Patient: sex M, age 78
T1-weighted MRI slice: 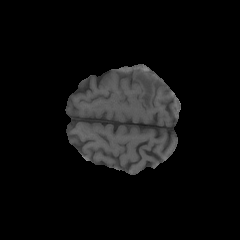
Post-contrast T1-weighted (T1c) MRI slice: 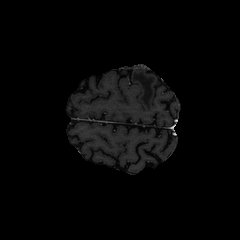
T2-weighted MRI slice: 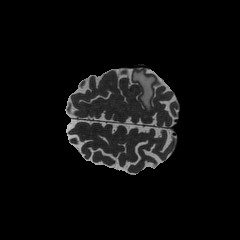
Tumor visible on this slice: yes
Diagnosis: Glioblastoma, IDH-wildtype
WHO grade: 4